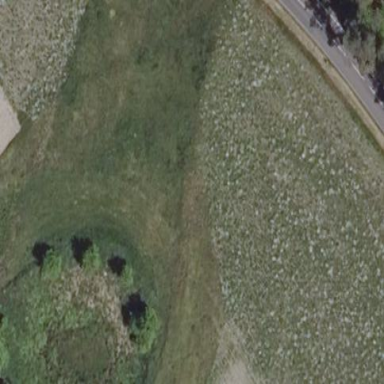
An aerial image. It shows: Beautiful meadow.